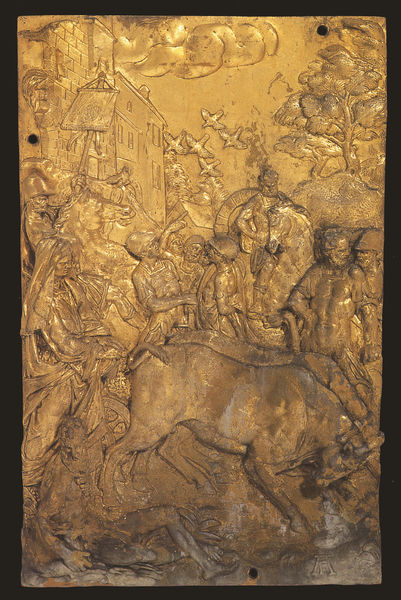
Titel: Herkulesbrunnen in Augsburg
Künstler: Adriaen de Vries
Standort: Augsburg (EU - D - B)
Schlagwörter: baum, wolken, menschen, gebäude, haus, vögel, relief, fahne, ad, loch, gemenge, stier